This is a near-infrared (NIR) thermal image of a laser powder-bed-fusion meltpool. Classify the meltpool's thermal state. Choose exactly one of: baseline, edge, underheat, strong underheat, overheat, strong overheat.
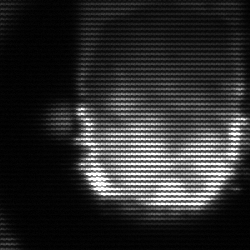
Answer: baseline